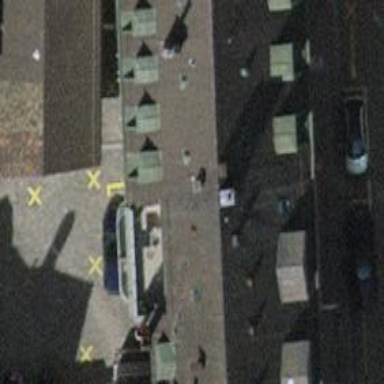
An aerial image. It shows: Hotel.